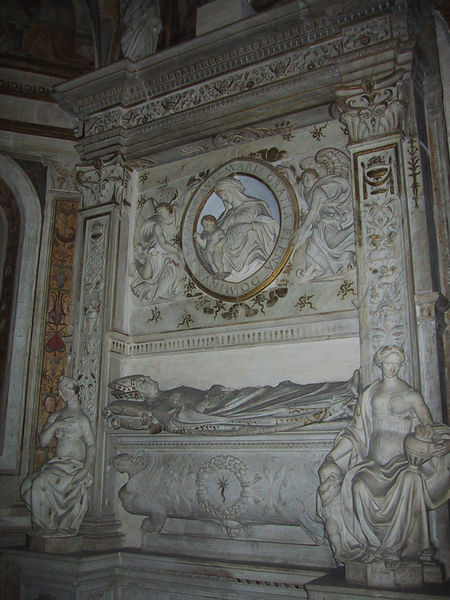
Titel: Grabmal für Giovanni de Castro
Künstler: Giovanni Battista da Sangallo
Standort: Rom, S. Maria del Popolo (EU - I - Latium)
Schlagwörter: marmor, füllhorn, kirche, renaissance, rund, engel, skulptur, italien, pilaster, bischof, papst, nische, medaillon, rom, sims, gesims, grab, kirchenraum, maria, madonna, gebälk, rotunde, sarkophag, tumba, grablege, grotesken, muttergottes, wandgrab, bischofsgrab, papsgrab